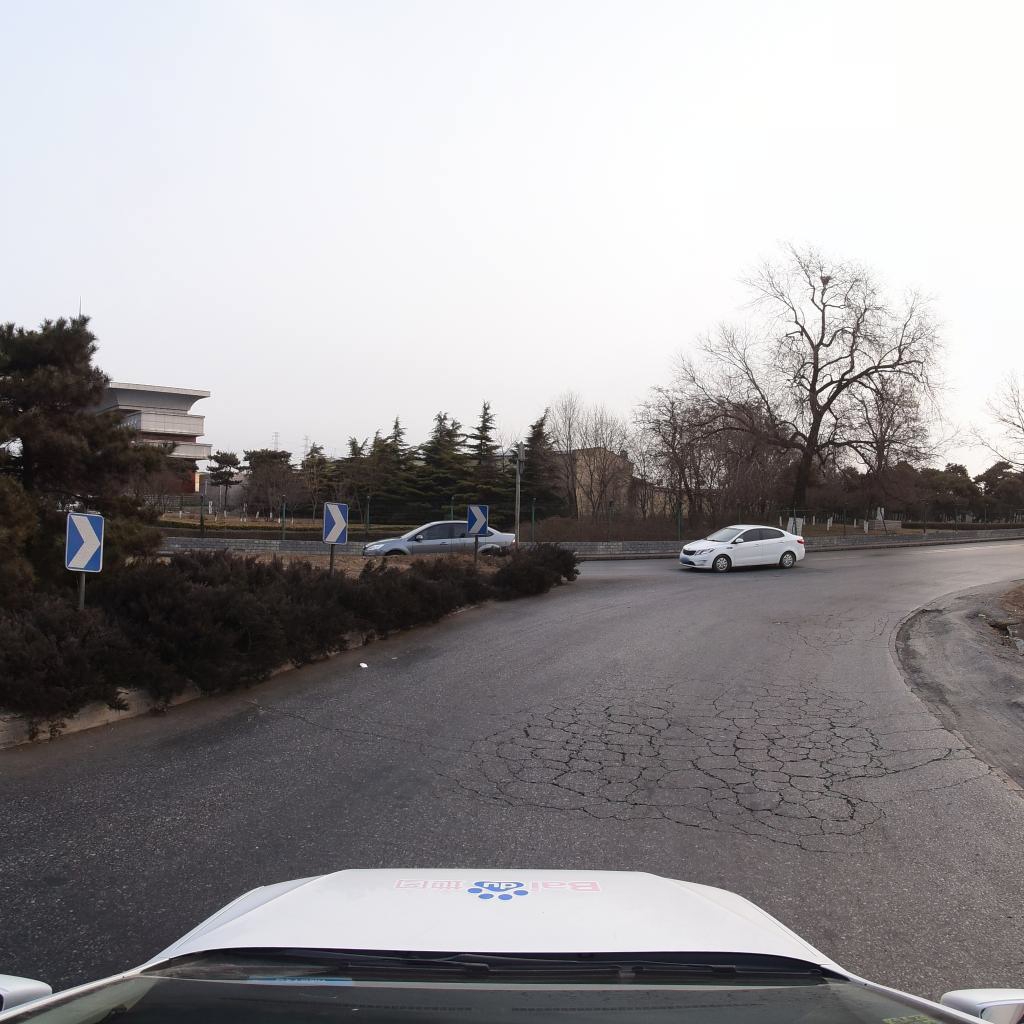
Region: Fengtai
Road damage annotations: alligator crack, alligator crack